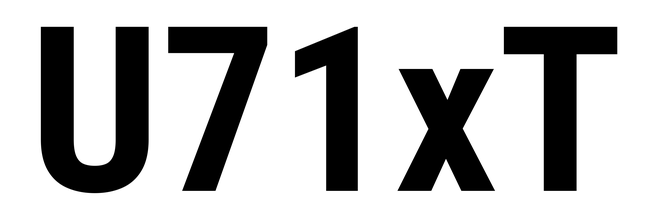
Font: Roboto_Condensed_Bold